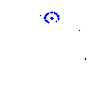
Particle: proton